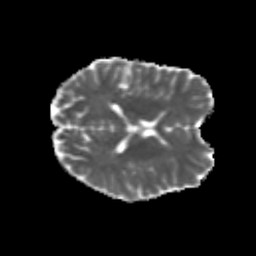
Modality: MD
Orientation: axial
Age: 21
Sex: male
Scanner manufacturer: siemens
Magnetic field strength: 3 T
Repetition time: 3.5 s
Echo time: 0.113 s